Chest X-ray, PA view. Patient: 46 years old, sex M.
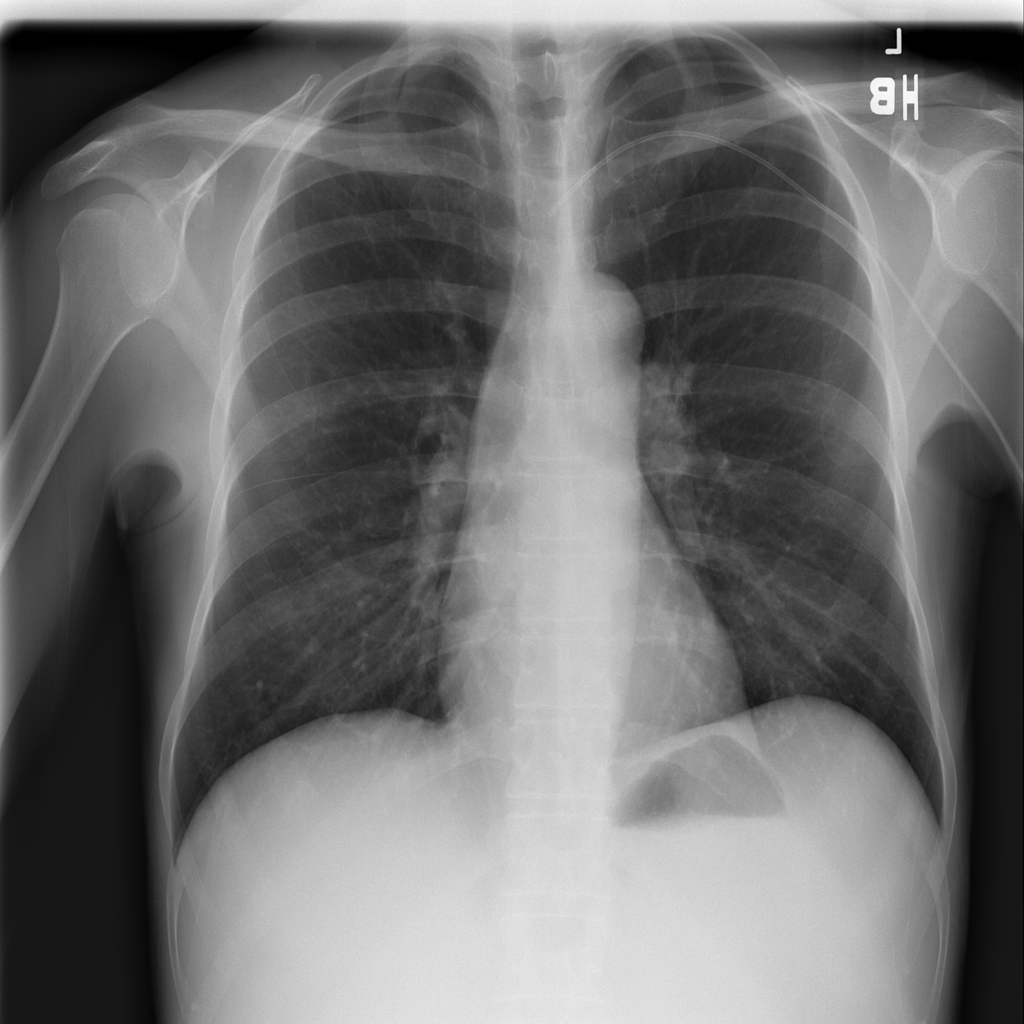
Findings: No Finding